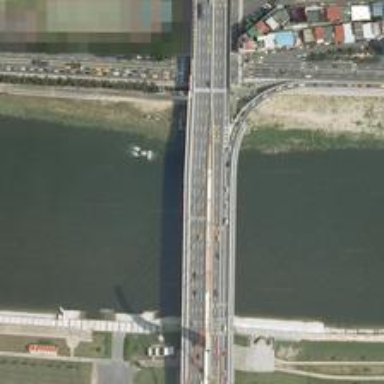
In the picture we can see that the bridge connects a large open space and dense residential area, with a mosaic in the upper left corner .